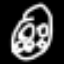
Label: diamond